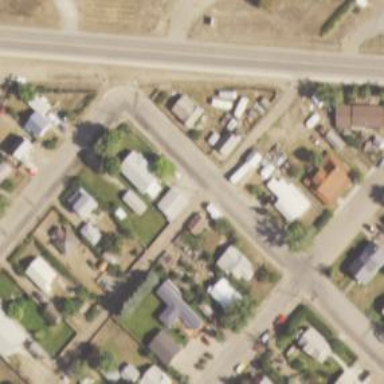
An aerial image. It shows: Alley classified as service road.